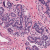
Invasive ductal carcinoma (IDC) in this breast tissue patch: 0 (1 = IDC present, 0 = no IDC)